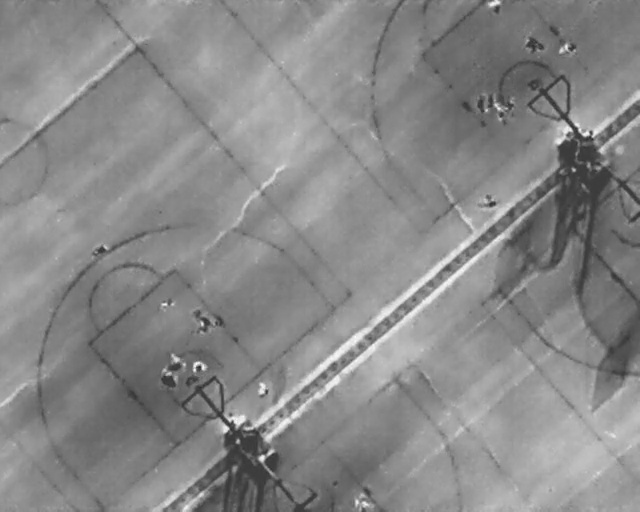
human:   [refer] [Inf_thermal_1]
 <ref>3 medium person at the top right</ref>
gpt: <box>[[75, 0, 78, 3, 2], [73, 18, 76, 20, 2], [78, 19, 81, 21, 2]]</box>

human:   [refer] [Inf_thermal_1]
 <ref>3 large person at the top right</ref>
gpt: <box>[[81, 6, 85, 10, 2], [75, 19, 80, 22, 2], [87, 7, 90, 10, 2]]</box>

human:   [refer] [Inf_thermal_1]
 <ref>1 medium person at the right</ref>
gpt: <box>[[74, 37, 77, 41, 2]]</box>

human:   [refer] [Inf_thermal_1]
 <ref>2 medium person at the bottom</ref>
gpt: <box>[[39, 74, 42, 77, 2], [30, 69, 32, 73, 2]]</box>

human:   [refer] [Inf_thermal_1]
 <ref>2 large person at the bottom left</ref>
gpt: <box>[[24, 72, 27, 76, 2], [26, 68, 29, 72, 2]]</box>

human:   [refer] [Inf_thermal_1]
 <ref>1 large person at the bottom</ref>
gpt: <box>[[54, 95, 58, 99, 2]]</box>